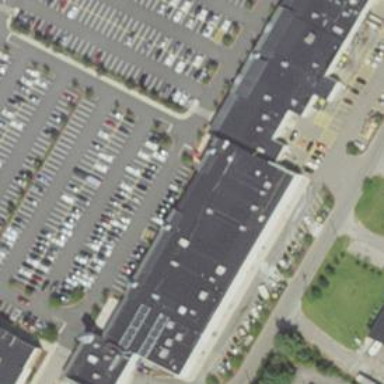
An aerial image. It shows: Parking space.